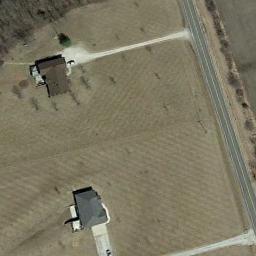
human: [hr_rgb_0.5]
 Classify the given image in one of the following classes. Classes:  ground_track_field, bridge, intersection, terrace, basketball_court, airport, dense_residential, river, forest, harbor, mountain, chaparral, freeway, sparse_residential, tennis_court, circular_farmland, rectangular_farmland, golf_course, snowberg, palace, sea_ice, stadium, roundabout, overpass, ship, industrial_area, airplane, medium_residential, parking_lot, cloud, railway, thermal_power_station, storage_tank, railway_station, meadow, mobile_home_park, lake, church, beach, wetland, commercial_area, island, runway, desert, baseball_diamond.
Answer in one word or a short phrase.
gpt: sparse_residential